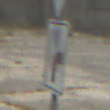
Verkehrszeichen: VerlaufVorfahrtsstrasse8
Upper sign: Vorfahrtsstrasse
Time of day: Midday
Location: Outdoor (Suburban)
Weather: PartlyCloudy
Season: Summer
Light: Natural